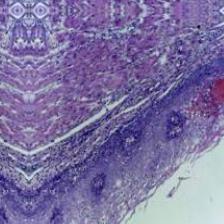
Diagnosis: Normal